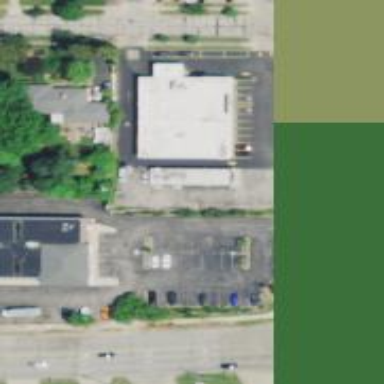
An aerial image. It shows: Car rental facility.